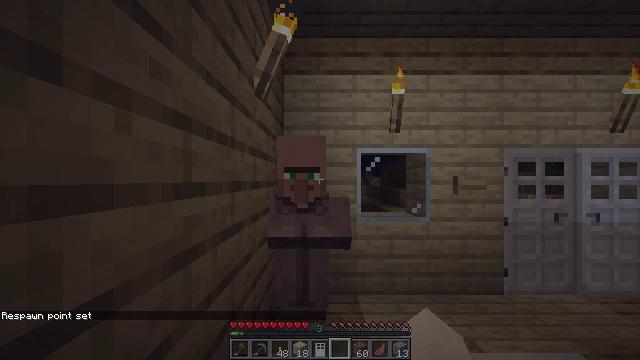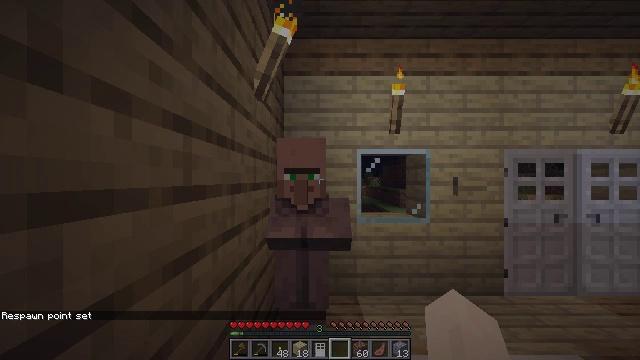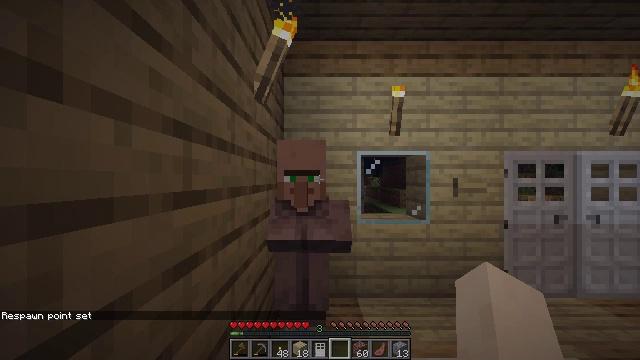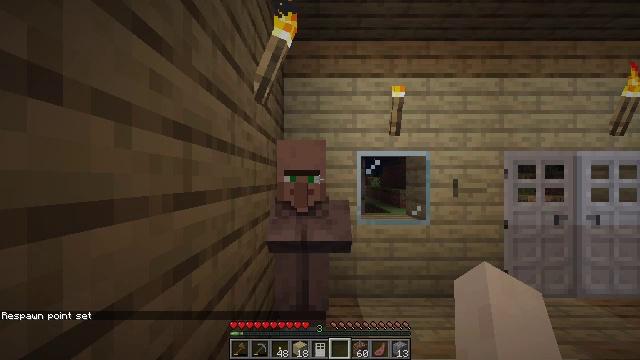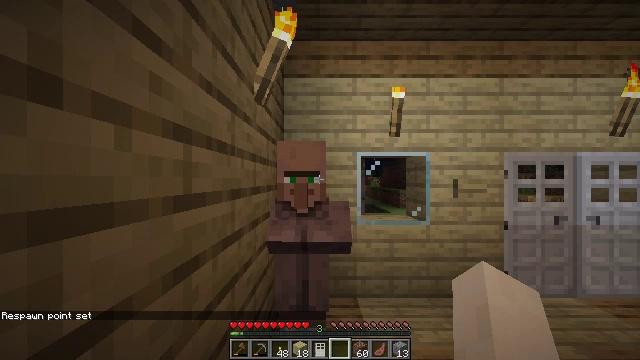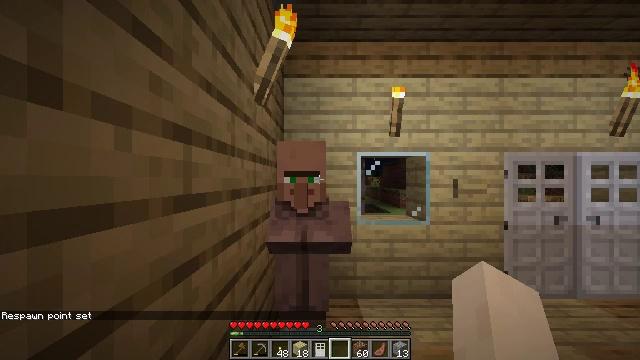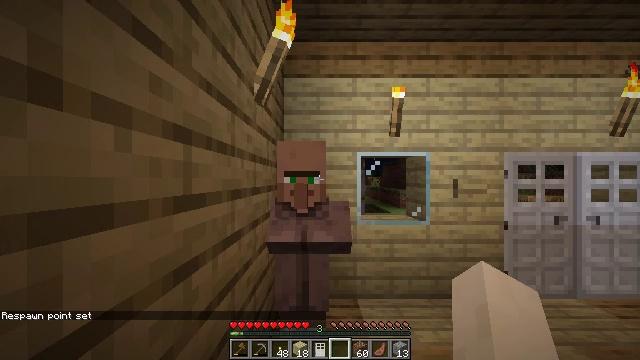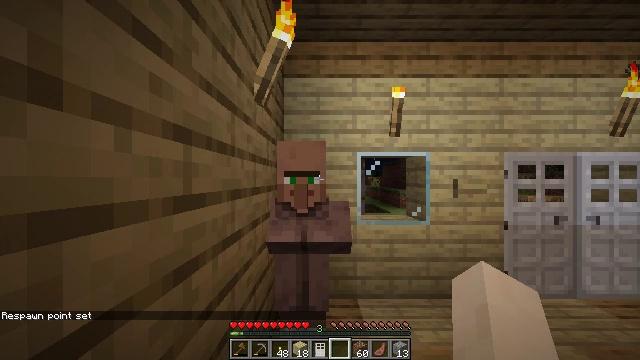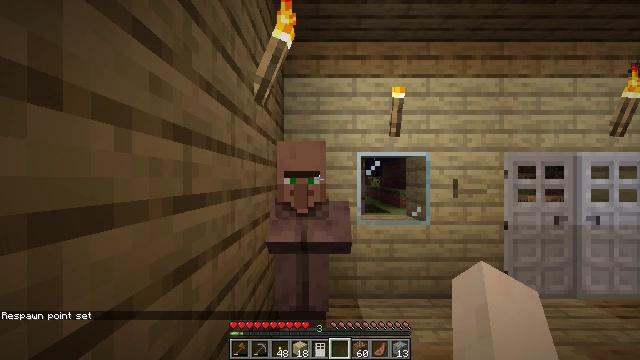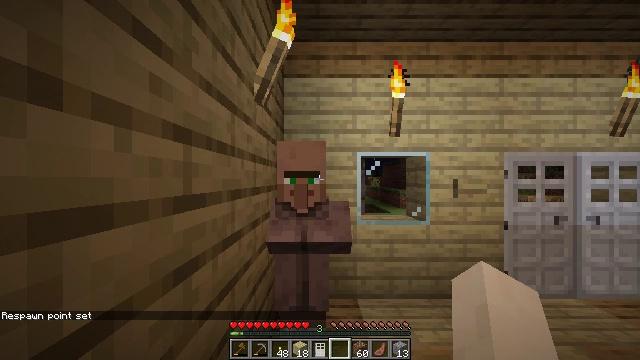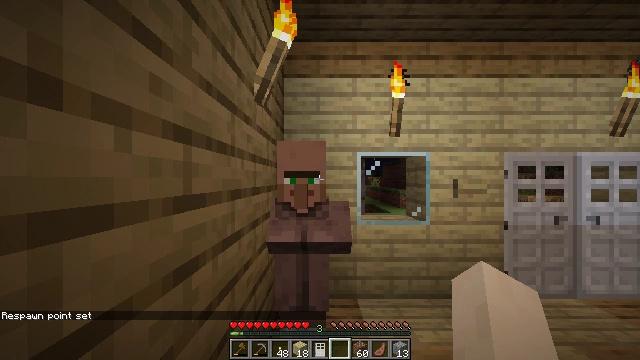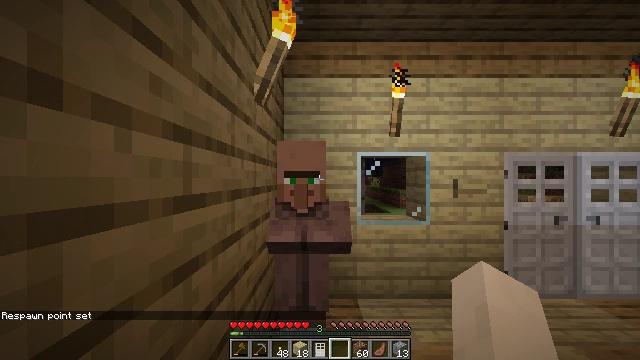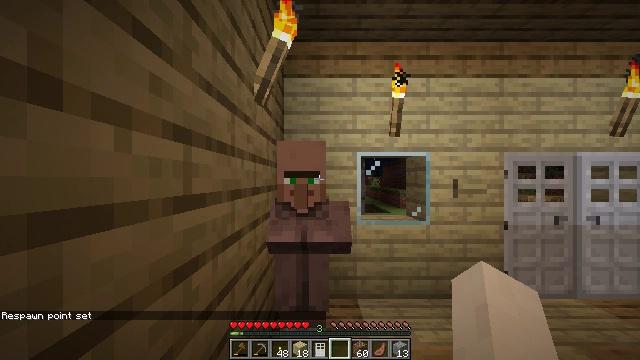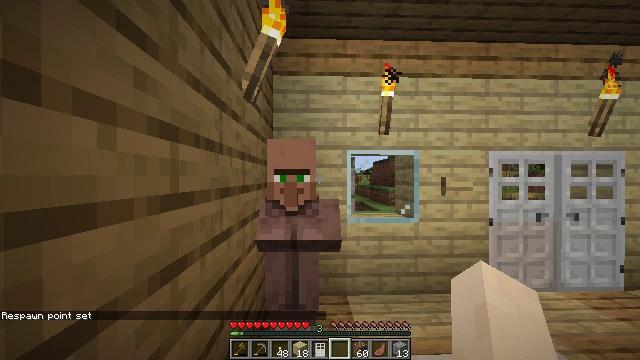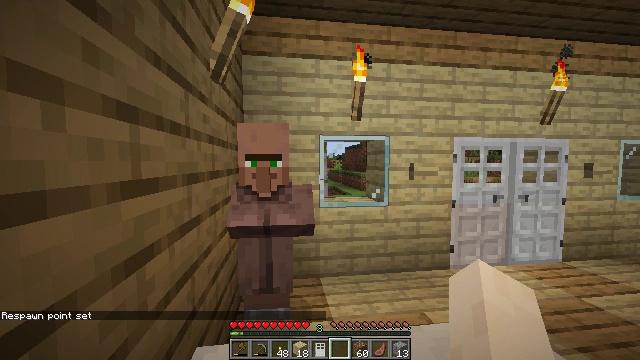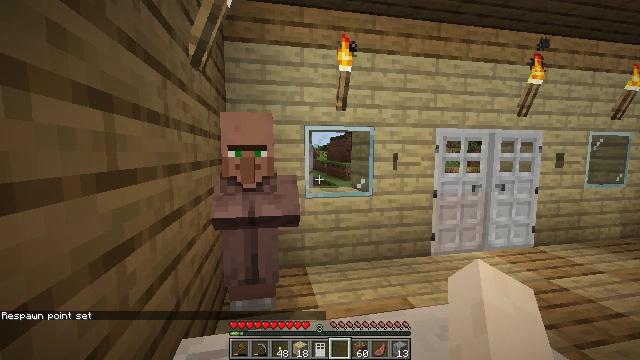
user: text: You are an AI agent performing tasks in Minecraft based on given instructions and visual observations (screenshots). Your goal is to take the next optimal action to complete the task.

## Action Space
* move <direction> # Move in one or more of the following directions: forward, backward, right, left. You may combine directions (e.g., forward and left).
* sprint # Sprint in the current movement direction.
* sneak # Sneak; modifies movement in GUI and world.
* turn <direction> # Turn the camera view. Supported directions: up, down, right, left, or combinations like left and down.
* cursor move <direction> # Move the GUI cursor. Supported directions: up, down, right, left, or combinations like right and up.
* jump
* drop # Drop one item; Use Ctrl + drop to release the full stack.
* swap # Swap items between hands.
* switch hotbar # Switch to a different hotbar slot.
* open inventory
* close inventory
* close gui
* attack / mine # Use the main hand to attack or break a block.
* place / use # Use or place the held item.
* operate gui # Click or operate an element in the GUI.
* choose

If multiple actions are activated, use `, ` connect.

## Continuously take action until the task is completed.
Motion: motion action
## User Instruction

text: Drop a cooked beef.
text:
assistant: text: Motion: no_op
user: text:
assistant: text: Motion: no_op
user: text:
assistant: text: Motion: no_op
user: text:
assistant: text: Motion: no_op
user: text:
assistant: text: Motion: no_op
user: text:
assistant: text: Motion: no_op
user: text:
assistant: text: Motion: no_op
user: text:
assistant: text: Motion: no_op
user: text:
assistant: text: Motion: no_op
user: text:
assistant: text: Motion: no_op
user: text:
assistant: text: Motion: no_op
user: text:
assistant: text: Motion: no_op
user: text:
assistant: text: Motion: turn right
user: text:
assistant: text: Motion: turn right and down
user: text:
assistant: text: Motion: turn right and down
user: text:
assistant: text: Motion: turn right and down
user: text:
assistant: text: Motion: turn right
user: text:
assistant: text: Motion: turn right
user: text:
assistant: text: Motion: turn right
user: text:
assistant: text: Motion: no_op
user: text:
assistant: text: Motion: no_op
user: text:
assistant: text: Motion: no_op
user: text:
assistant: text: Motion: no_op
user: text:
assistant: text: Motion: turn right
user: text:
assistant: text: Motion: turn right
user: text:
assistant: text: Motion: turn right
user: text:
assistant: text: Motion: turn right
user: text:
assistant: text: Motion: turn right
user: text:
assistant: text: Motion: turn right
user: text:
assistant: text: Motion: turn right